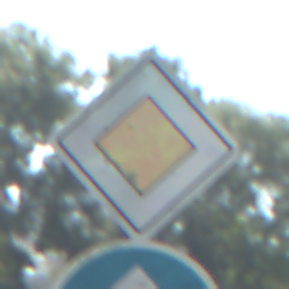
Verkehrszeichen: Vorfahrtsstrasse
Zusatzzeichen unten: VorgeschriebeneFahrtrichtungGeradeaus
Umgebung: Outdoor, Nature
Tageszeit: Midday
Wetter: Clear
Licht: Natural
Jahreszeit: NotSpecified
Kontrast: HighContrast